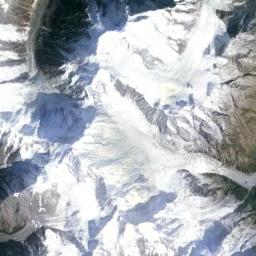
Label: snowberg